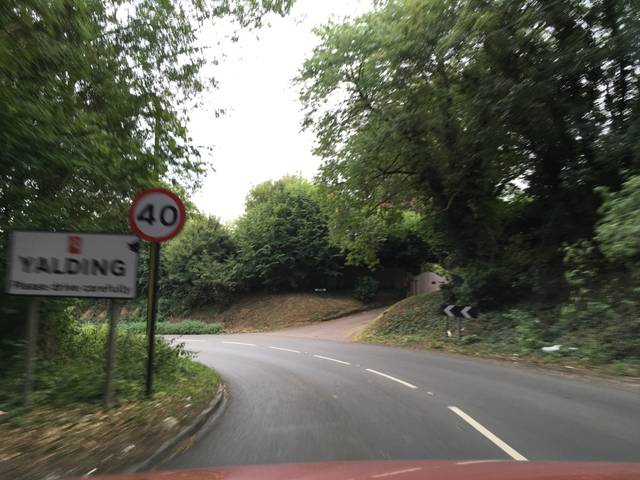
Region: United Kingdom
Coordinates: 51.234, 0.4354